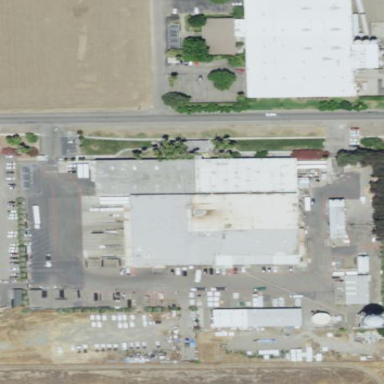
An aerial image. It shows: Warehouse building.